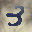
Label: 3